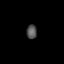
Tissue: skin
Cell type: Endothelial cells
Senescence score: 0.2595
Nuclear area (px): 143
Mean DAPI intensity: 82.685